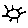
Label: sun